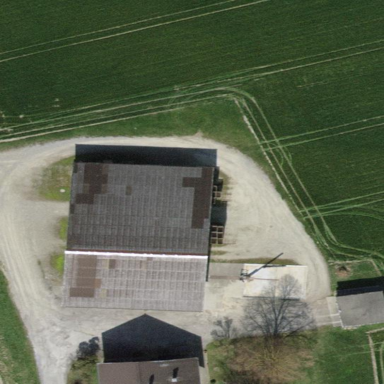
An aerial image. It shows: Farmyard in rural farm setting.